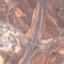
Label: Highway